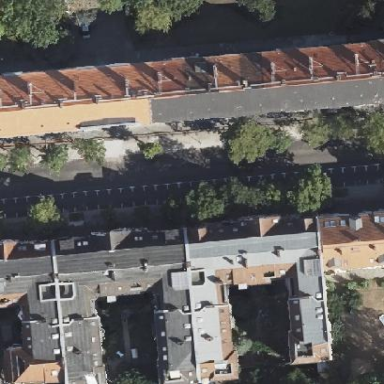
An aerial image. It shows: Building consisting of apartments with double saltbox roof shape.